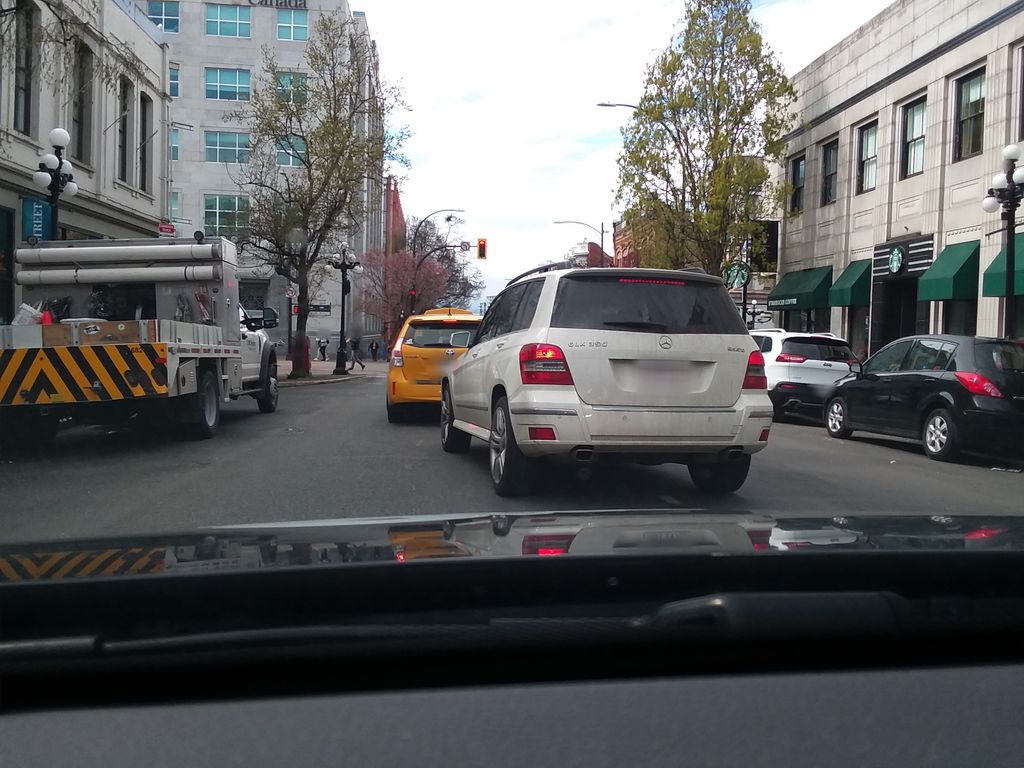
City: victoria